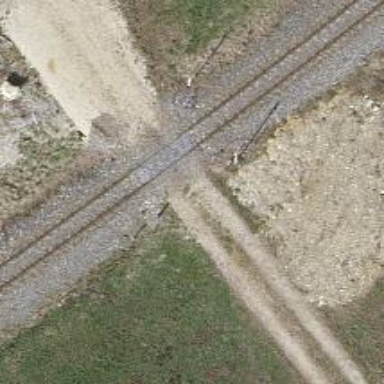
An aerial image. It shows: Railway level crossing.